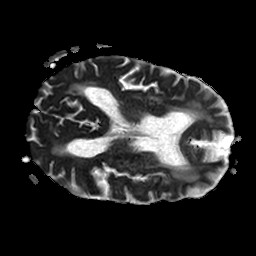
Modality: ADC
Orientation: axial
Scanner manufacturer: philips
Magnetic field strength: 1.5 T
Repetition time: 3.481 s
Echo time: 0.07039 s